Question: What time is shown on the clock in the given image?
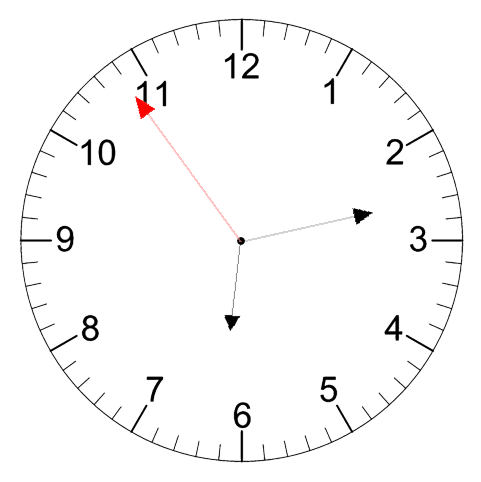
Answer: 06:12:54